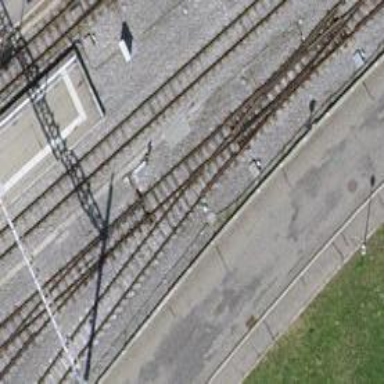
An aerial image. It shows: Narrow-gauge railway siding with electrified contact lines. It consists of one track.